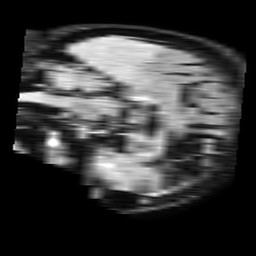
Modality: FLAIR
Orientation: sagittal
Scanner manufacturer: philips
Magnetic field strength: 1.5 T
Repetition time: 6 s
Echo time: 0.09744 s